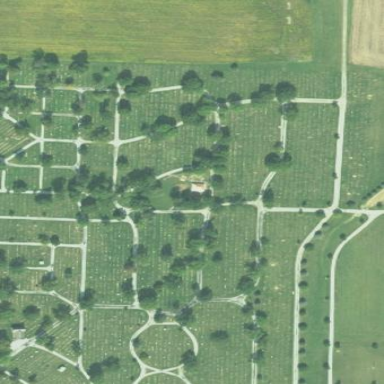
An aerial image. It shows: Cemetery.